Field crop: maize
Growth stage: 2
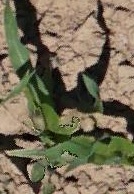
Species: maize